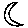
Label: moon